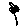
Label: flower